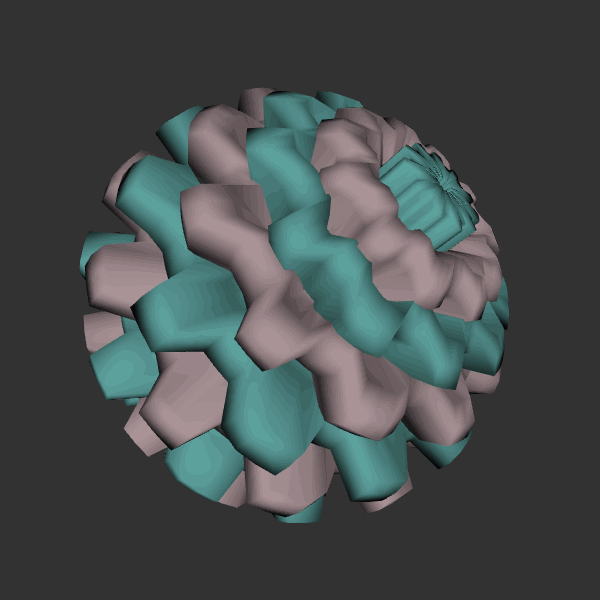
Background: dark